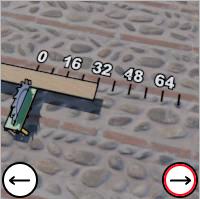
Task: length
Answer: 32
First scale value: 16.0